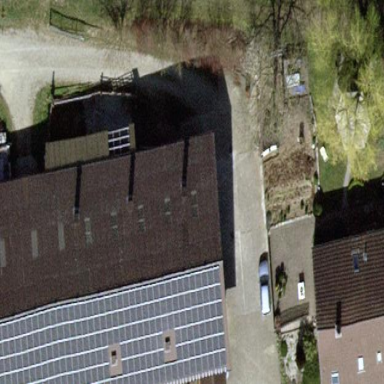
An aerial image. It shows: Farm auxiliary building with gabled roof.